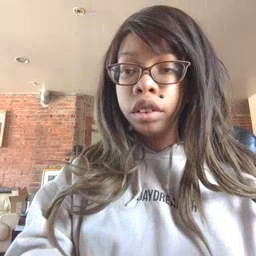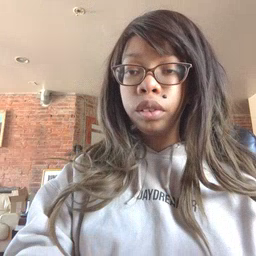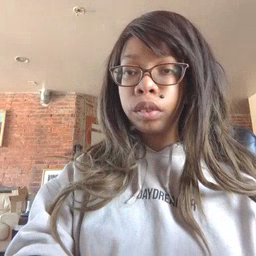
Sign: nose